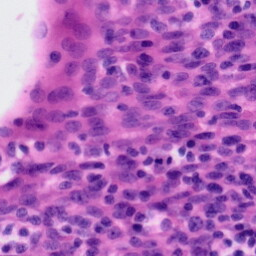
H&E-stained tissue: Tonsil